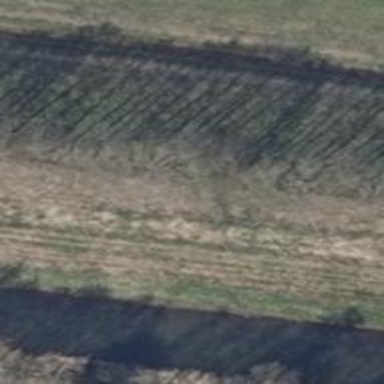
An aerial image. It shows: Row of deciduous broadleaved trees.